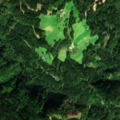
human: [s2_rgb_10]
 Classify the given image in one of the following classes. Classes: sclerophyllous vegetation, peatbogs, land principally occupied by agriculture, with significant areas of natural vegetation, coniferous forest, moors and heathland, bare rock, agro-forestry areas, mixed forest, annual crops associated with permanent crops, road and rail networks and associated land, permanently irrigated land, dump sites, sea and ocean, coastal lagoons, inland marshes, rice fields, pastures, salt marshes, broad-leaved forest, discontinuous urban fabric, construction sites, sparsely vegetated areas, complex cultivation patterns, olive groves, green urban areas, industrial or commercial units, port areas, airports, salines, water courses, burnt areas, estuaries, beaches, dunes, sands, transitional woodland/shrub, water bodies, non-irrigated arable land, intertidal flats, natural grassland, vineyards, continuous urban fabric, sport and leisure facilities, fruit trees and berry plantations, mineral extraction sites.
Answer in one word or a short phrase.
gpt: land principally occupied by agriculture, with significant areas of natural vegetation, coniferous forest, mixed forest